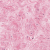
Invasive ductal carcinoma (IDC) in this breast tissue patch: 0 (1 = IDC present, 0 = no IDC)